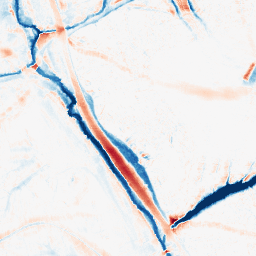
Category: morphological
Decomposition family: morphological_ellipse
Decomposition parameters: operation: average
width: 20
height: 20
Upsampling method: regularized
Upsampling parameters: scale: 2
lambda_reg: 0.01
Upsampling scale: 2